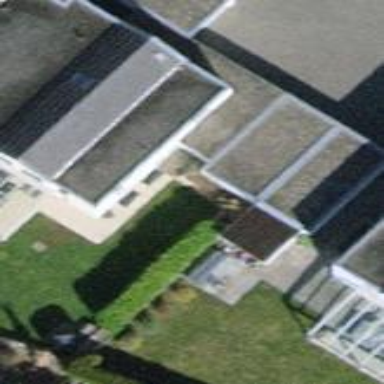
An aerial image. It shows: Group of garages.